Interaction volume radius: 5 \u00c5
Interaction volume height: 15 \u00c5
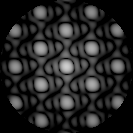
Disorder parameter: 0.01091